Question: I am writing app for iPhone. It works fine but in iPad it does not scale correctly. I have landscape view and I did it programatically. Then i am doing push. Then it shows this:
i want it to rotate and fullscreen. Please help me. Thanks in advance.
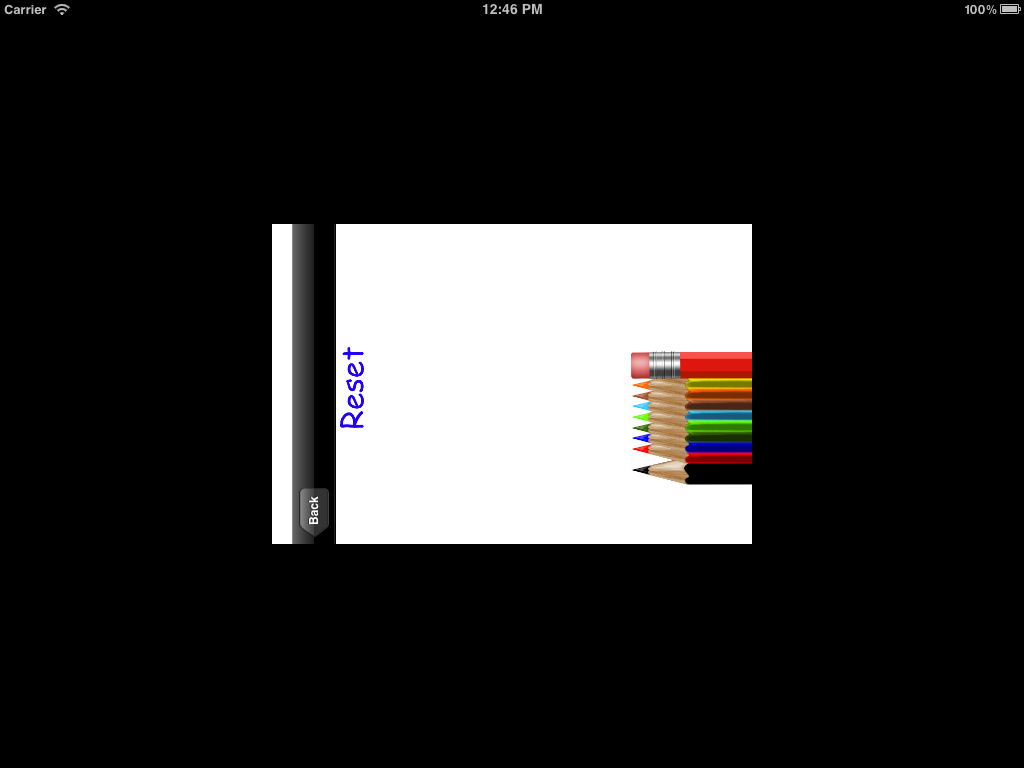
Answer: you can check and implement Orientation in ios6 or ios5 like bellow code And information Put Method in Each Class:
'''
-(BOOL)shouldAutorotate
{
return YES;
}
-(NSUInteger)supportedInterfaceOrientations
{
return UIInterfaceOrientationMaskAll;
}
'''
'ViewWillApear'
'''
- (void)willRotateToOrientation:(UIInterfaceOrientation)newOrientation {
if (UIDeviceOrientationIsLandscape([UIDevice currentDevice].orientation))
{
if (newOrientation == UIInterfaceOrientationLandscapeLeft || newOrientation == UIInterfaceOrientationLandscapeRight) {
//set your landscap View Frame
[self supportedInterfaceOrientations];
}
}
else if (UIDeviceOrientationIsPortrait([UIDevice currentDevice].orientation))
{
if(newOrientation == UIInterfaceOrientationPortrait || newOrientation == UIInterfaceOrientationPortraitUpsideDown){
//set your Potrait View Frame
[self supportedInterfaceOrientations];
}
}
// Handle rotation
}
-(void)viewWillAppear:(BOOL)animated
{
[self willRotateToOrientation:[[UIDevice currentDevice] orientation]];
[super viewWillAppear:YES];
}
'''
likely people use checking device'orientation' like below way in putting this line in to 'ViewWillApear':-
'''
[[UIApplication sharedApplication] statusBarOrientation];
[[UIDevice currentDevice] orientation];
[[UIDevice currentDevice] beginGeneratingDeviceOrientationNotifications];
[[NSNotificationCenter defaultCenter] addObserver:self selector:@selector(deviceRotated:) name:UIDeviceOrientationDidChangeNotification object:nil];
'''
'''
-(void)deviceRotated:(NSNotification*)notification
{
UIInterfaceOrientation orientation = [[UIApplication sharedApplication] statusBarOrientation];
if(orientation == UIInterfaceOrientationLandscapeLeft || orientation == UIInterfaceOrientationLandscapeRight)
{
//Do your stuff for landscap
}
else if(orientation == UIInterfaceOrientationPortrait || toInterfaceOrientation == UIInterfaceOrientationPortraitUpsideDown)
{
//Do your stuff for potrait
}
}
'''
'''
-(BOOL)shouldAutorotateToInterfaceOrientation:(UIInterfaceOrientation)interfaceOrientation {
if (interfaceOrientation == UIInterfaceOrientationLandscapeLeft || interfaceOrientation == UIInterfaceOrientationLandscapeRight) {
return YES;
}
else
{
return NO;
}
}
'''
'''
-(BOOL)shouldAutorotateToInterfaceOrientation:(UIInterfaceOrientation)interfaceOrientation {
return YES;
}
'''